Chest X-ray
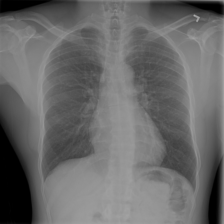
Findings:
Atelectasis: negative
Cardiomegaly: negative
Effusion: negative
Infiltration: negative
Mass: negative
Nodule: positive
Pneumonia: negative
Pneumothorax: negative
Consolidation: negative
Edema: negative
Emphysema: negative
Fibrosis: negative
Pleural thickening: negative
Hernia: negative